Question: I have a strange problem with memory management which makes me crazy. I need to preload images asynchronously. I have a code
'''
- (void)preloadFinishAnimation
{
self.animationImages = [NSMutableArray new];
__weak LearningViewController *weakSelf = self;
dispatch_async(dispatch_get_global_queue(DISPATCH_QUEUE_PRIORITY_DEFAULT, 0), ^{
for (int i = 0; i < NUMBER_OF_ANIMATION_FRAMES; i++) {
UIImage *problemImage = [UIImage imageNamed:[NSString stringWithFormat:@"success-%d", i]];
[weakSelf.animationImages addObject:[weakSelf renderedImageFromImage:image]];
problemImage = nil;
}
});
}
- (UIImage *)renderedImageFromImage:(UIImage *)image
{
UIGraphicsBeginImageContextWithOptions(image.size, NO, 0.0);
CGRect rect = CGRectMake(0, 0, image.size.width, image.size.height);
[image drawInRect:rect];
UIImage *renderedImage = UIGraphicsGetImageFromCurrentImageContext();
UIGraphicsEndImageContext();
return renderedImage;
}
'''
I checked with Instruments, and I know that problemImage don't release memory. Here is retain/release commands for one of problemImages.

Hope someone knows where the problem is!
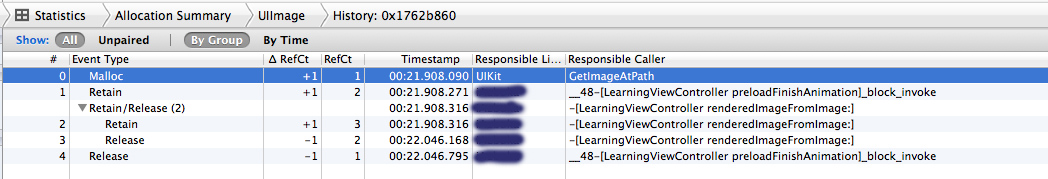
Answer: you have to use 'imageWithContentsOfFile:' or 'initWithContentsOfFile:' instead of 'imageNamed:' as 'imageNamed:' will always cache the image until the system requests more memory and therfore purges cached images.